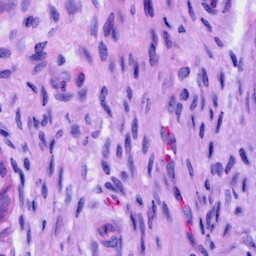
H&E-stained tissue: Cervix